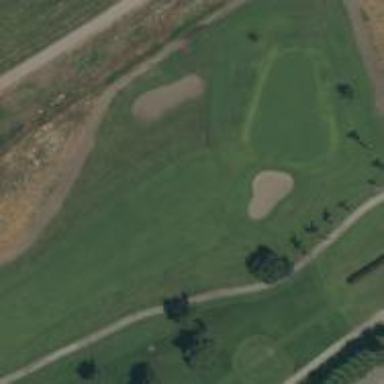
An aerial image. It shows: View of golf hole.